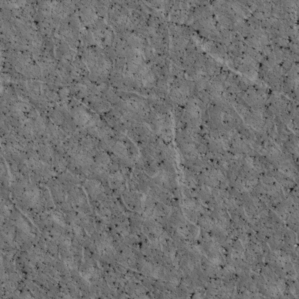
Label: non_frost